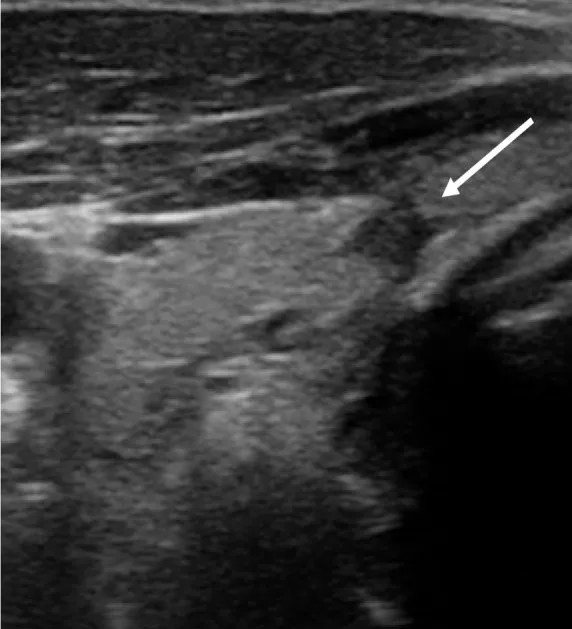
Ultrasound features of the nodule before and after RFA. At control 12 months after RFA only a small nodular, hypoechoic and homogeneous area is appreciable (B); it is in contact with the thyroid capsule that appears slightly retracted but with no signs of extra-thyroidal extension.
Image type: radiology (ultrasound)